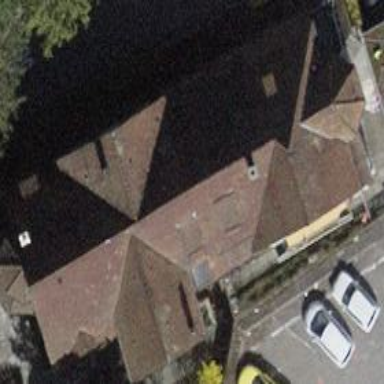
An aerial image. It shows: Building with tiled roof.